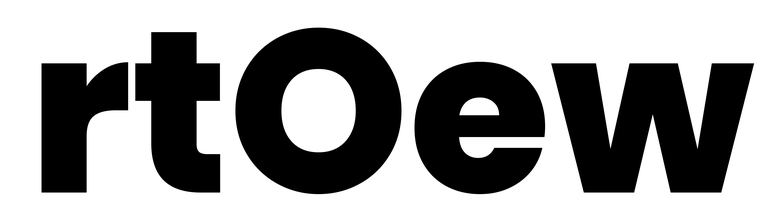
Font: Poppins-ExtraBold